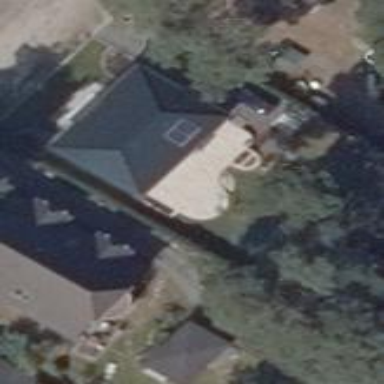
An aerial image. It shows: Detached building with hipped roof oriented along its length.